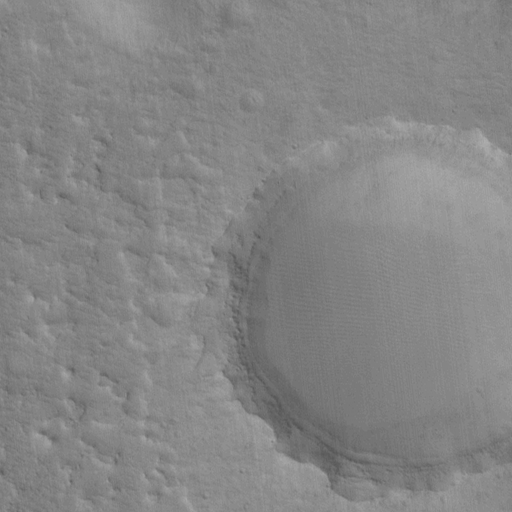
Classes present: Background